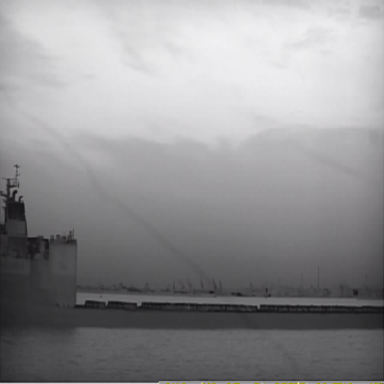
There is a liner in the infrared image.